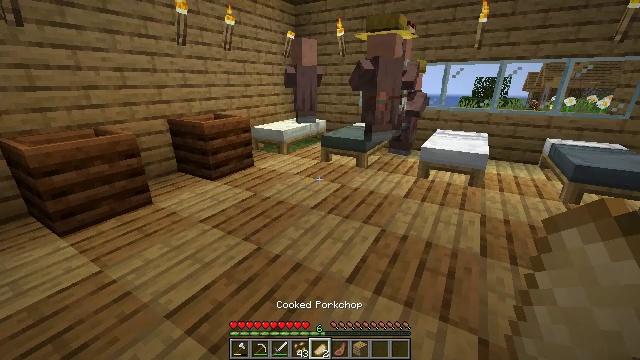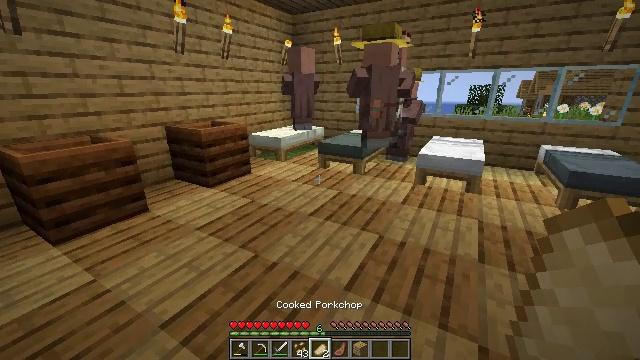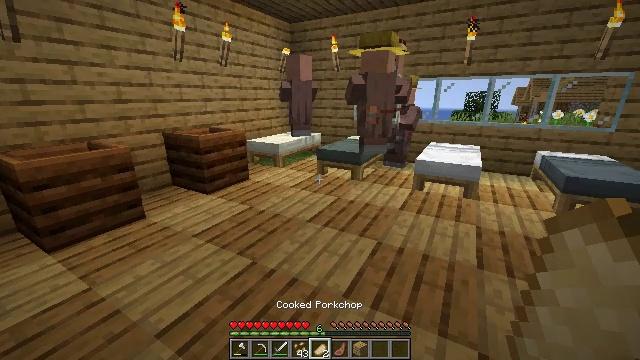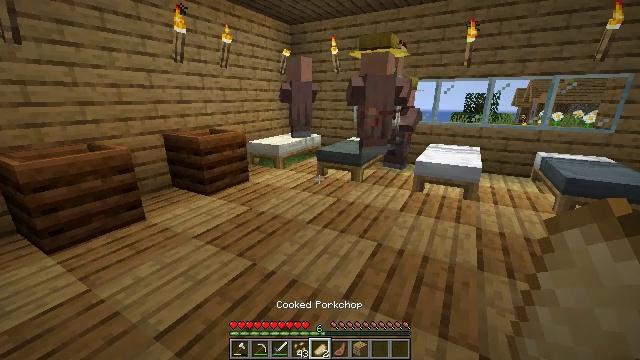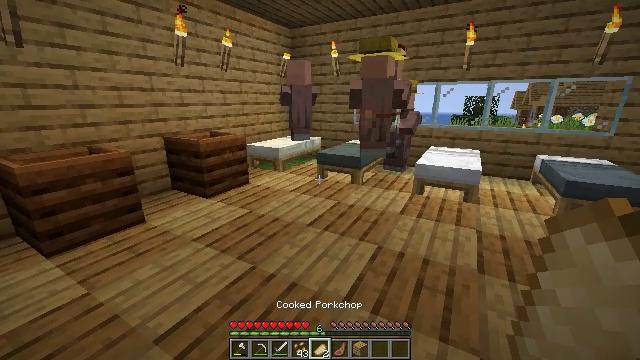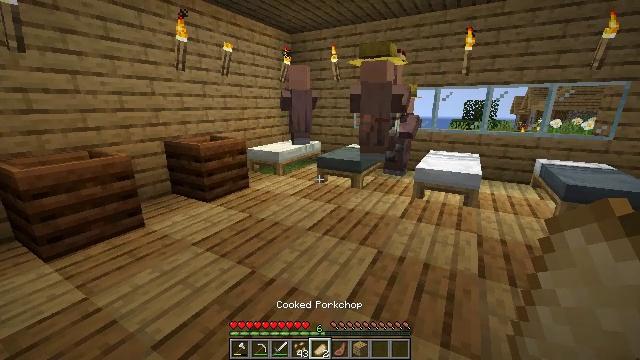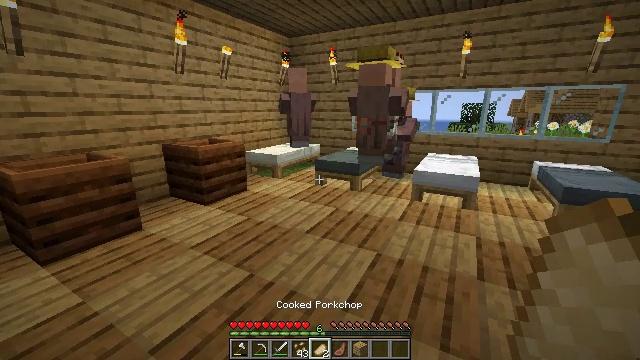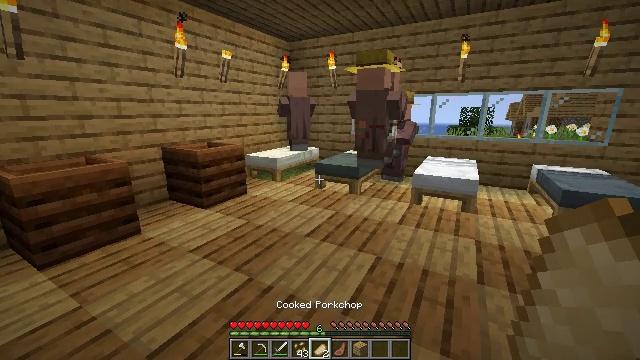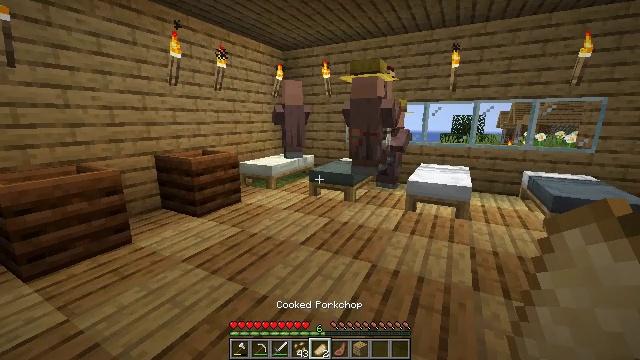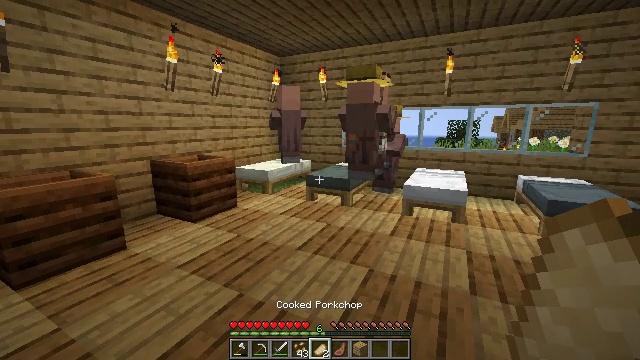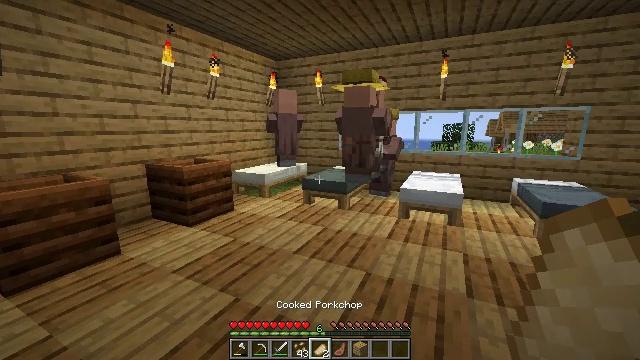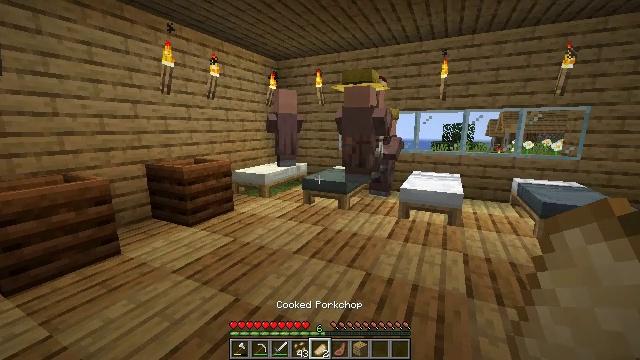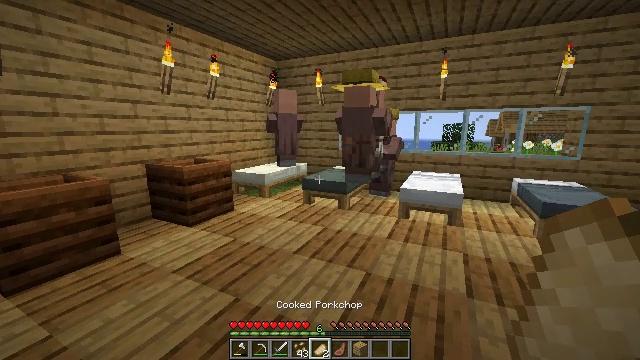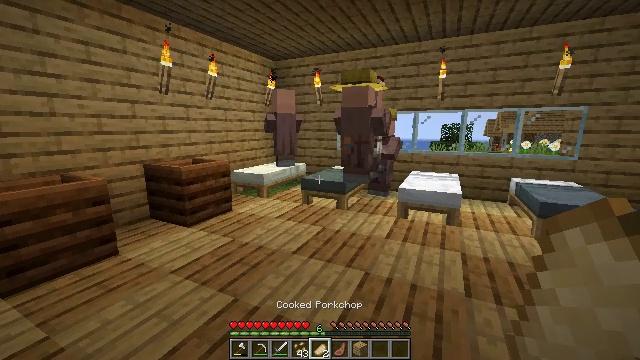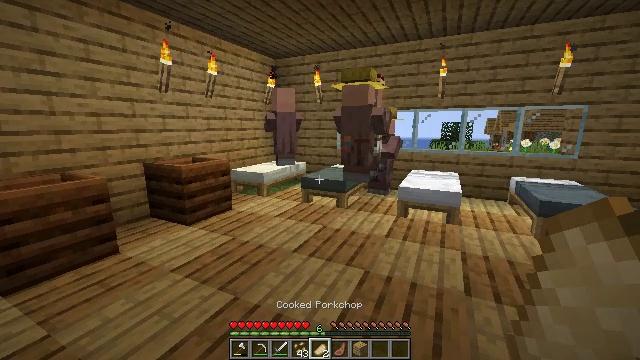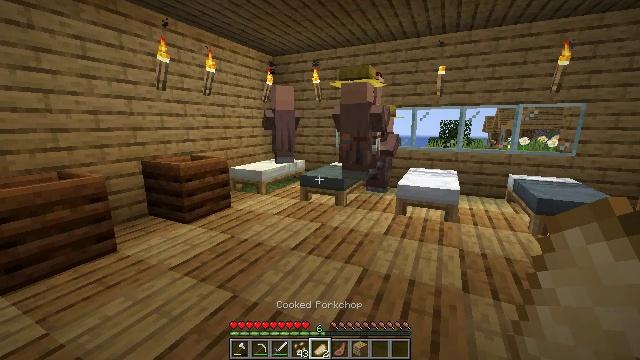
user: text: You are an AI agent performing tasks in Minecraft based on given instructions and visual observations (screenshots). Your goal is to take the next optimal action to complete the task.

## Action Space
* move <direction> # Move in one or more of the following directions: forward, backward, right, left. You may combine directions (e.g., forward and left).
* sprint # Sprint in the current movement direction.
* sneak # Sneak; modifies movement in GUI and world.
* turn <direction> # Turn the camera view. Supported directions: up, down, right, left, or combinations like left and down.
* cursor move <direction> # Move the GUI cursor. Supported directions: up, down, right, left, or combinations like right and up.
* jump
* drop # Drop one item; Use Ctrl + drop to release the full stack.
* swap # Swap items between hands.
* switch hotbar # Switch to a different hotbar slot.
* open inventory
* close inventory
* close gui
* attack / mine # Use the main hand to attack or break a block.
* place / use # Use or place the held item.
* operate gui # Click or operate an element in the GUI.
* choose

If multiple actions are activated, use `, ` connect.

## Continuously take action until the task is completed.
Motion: motion action
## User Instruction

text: Remove a cooked porkchop from the inventory.
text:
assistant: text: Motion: turn up
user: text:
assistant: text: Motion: turn up
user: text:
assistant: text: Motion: no_op
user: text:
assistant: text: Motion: no_op
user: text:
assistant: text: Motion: no_op
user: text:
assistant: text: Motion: no_op
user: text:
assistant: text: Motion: no_op
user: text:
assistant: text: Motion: turn right and up
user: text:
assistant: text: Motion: turn up
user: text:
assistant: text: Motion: no_op
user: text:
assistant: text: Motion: no_op
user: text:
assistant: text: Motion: no_op
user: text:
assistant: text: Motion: no_op
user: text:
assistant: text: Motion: no_op
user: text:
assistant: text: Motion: no_op
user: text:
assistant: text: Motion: no_op
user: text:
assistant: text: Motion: no_op
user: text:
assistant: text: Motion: no_op
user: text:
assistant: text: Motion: no_op
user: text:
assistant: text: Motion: no_op
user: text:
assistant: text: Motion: no_op
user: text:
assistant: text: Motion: no_op
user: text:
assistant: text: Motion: no_op
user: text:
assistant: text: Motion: no_op
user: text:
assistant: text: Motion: no_op
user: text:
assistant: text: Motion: no_op
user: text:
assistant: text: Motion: no_op
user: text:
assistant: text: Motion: drop
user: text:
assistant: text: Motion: drop
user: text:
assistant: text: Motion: drop